Interaction volume radius: 10 \u00c5
Interaction volume height: 20 \u00c5
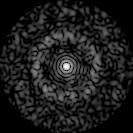
Disorder parameter: 0.8453